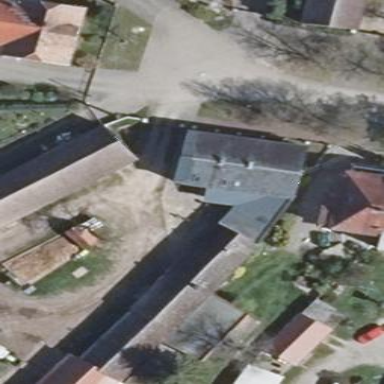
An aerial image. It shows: Flat-roofed house.